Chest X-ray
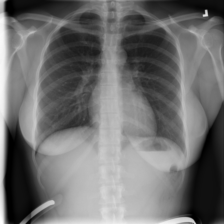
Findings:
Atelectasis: negative
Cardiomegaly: negative
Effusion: negative
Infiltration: negative
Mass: negative
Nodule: negative
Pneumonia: negative
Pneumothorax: negative
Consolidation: negative
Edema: negative
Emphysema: negative
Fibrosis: negative
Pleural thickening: negative
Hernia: negative